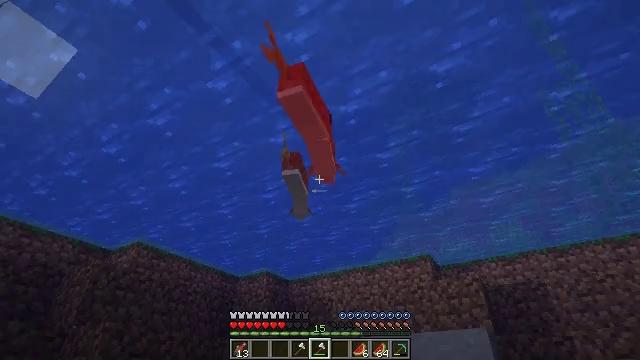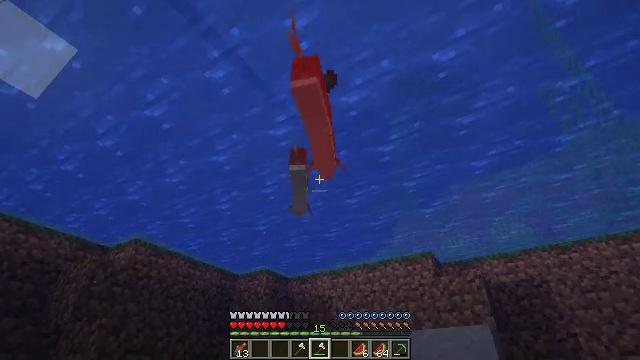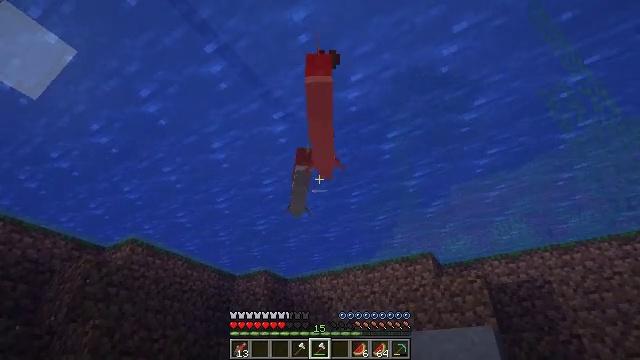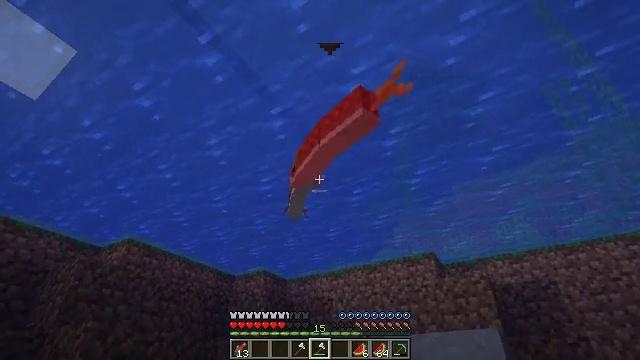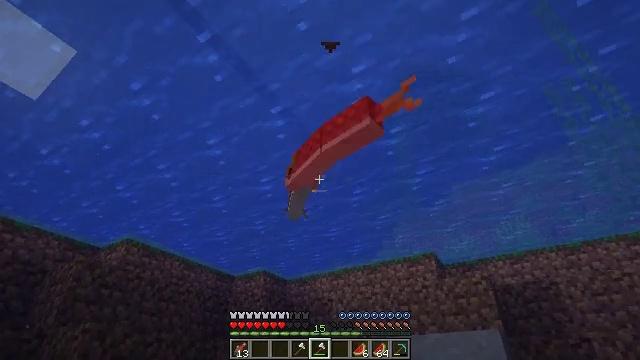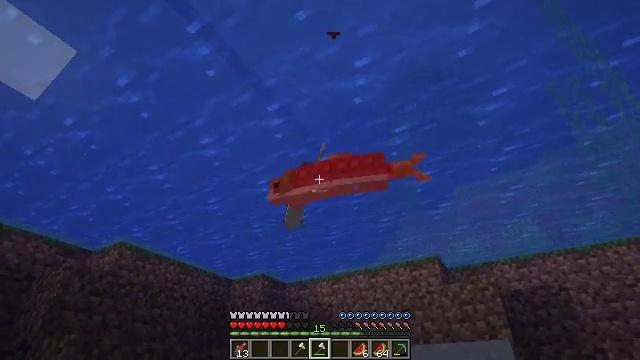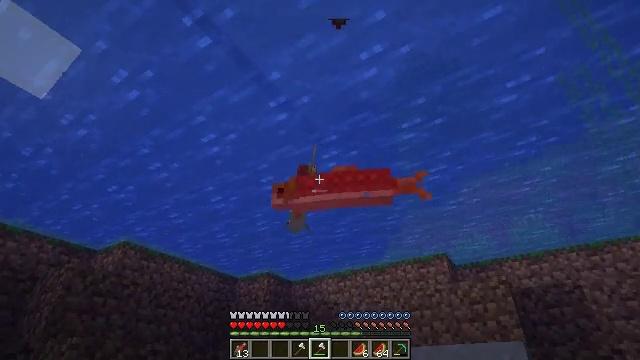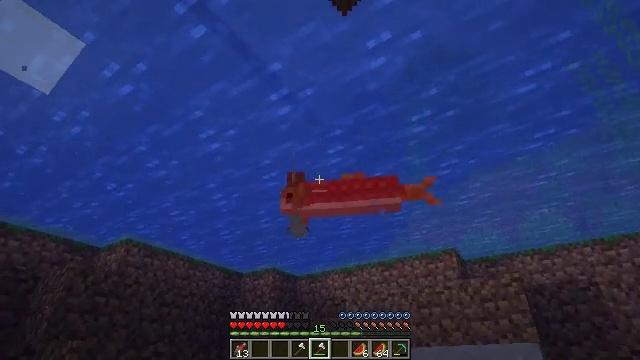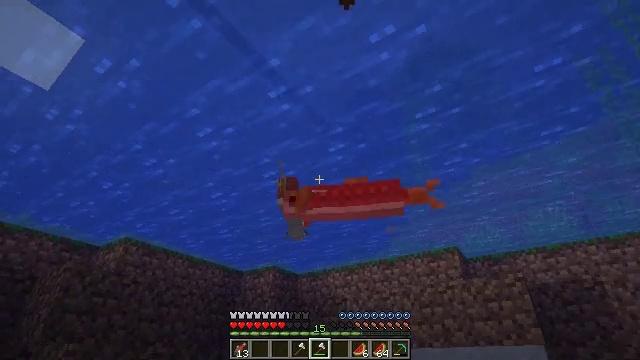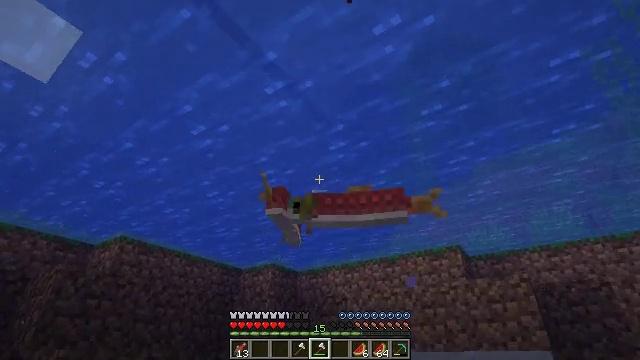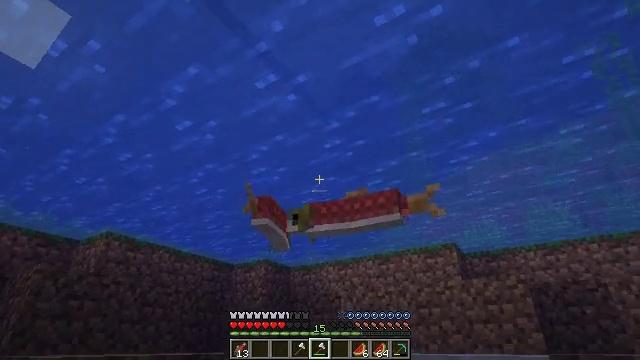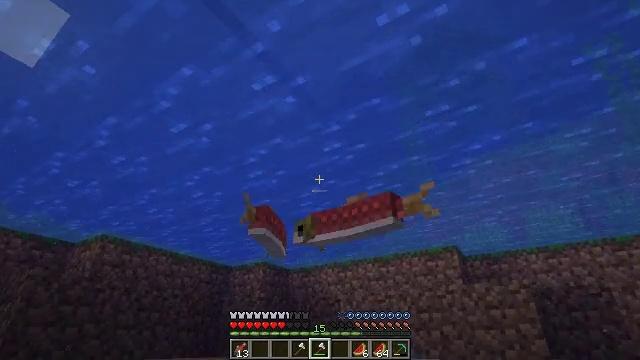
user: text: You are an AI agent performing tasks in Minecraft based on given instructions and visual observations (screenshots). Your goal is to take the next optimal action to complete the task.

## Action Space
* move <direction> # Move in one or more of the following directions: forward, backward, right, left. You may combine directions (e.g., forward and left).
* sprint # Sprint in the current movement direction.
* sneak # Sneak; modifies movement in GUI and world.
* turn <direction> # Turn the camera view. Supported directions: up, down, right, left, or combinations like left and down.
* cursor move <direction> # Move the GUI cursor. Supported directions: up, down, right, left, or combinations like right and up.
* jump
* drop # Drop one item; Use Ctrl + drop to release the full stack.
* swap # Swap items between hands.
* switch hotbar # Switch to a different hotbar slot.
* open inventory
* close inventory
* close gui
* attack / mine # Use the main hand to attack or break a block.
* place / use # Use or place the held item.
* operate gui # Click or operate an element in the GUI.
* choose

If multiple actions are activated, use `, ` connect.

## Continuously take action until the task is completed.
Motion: motion action
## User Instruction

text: Fish and kill the salmon.
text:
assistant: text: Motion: move forward, attack / mine
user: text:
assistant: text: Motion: move forward, attack / mine, jump
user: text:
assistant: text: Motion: move forward, attack / mine, jump
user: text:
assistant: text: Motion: move forward, attack / mine, jump
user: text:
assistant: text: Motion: move forward, attack / mine, jump
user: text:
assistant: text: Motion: move forward, turn left, jump
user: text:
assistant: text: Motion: move forward, turn left and down, attack / mine, jump
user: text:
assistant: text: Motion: move forward, attack / mine, jump
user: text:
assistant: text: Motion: move forward, turn down, attack / mine, jump
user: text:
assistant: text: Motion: move forward, turn right and down, attack / mine, jump
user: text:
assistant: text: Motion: move forward, jump
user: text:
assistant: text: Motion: attack / mine, jump